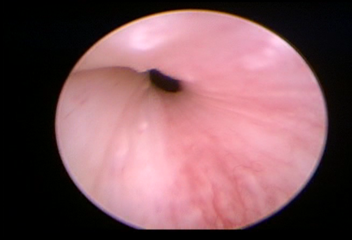
Modality: WLC
Class: Normal mucosa
Bladder cancer association: No